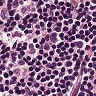
Metastatic tissue present: no